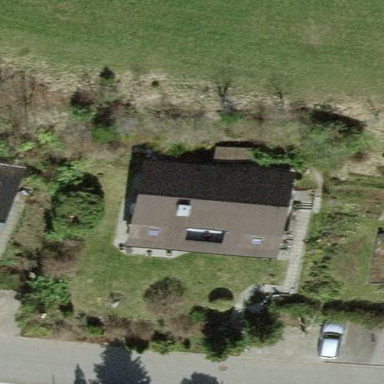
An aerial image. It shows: Detached building.